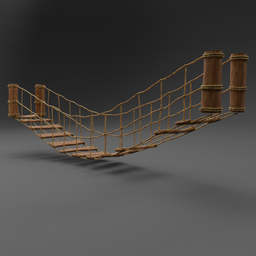
Label: architecture